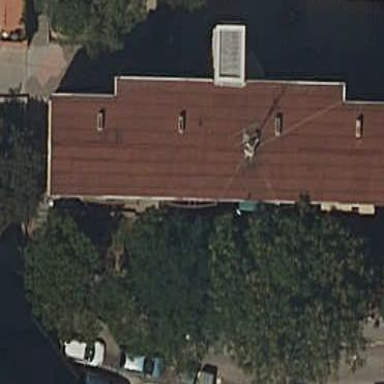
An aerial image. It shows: Building.